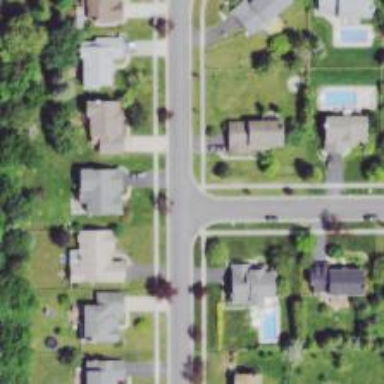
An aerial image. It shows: Residential road with adjacent path.